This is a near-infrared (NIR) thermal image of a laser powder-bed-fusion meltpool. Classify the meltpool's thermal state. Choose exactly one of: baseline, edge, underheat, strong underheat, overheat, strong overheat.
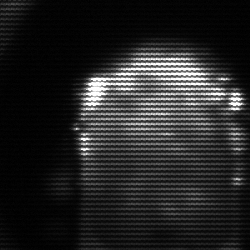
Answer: baseline